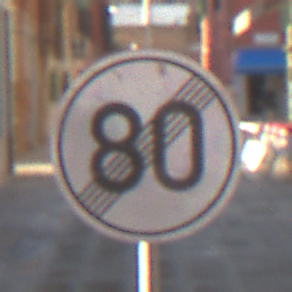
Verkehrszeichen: EndeGeschwindigkeit80
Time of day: Midday
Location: Outdoor (Urban)
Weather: Clear
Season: NotSpecified
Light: Natural